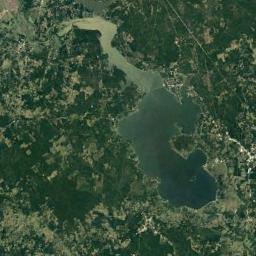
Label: lake